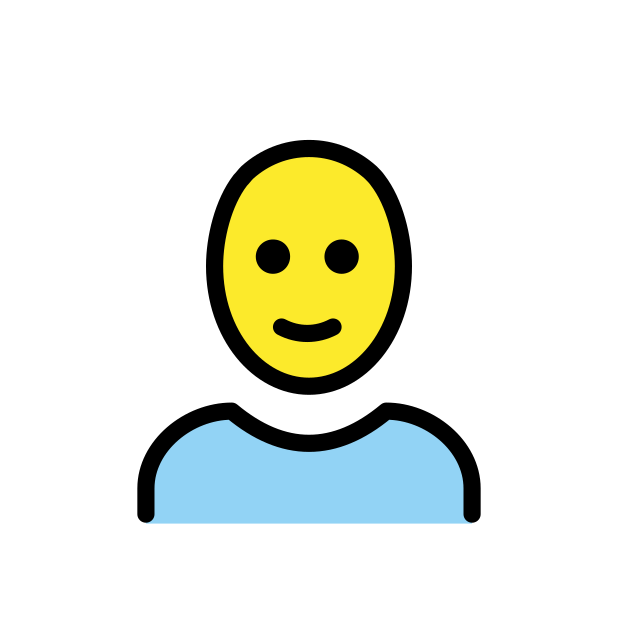
woman: bald